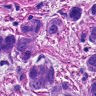
Metastatic tissue present: yes